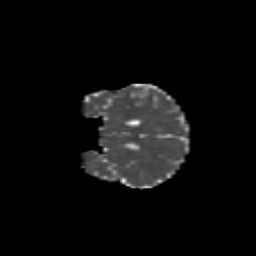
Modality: MD
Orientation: coronal
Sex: female
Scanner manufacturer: siemens
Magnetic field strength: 3 T
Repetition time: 5 s
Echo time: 0.071 s